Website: lowes
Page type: address-validator
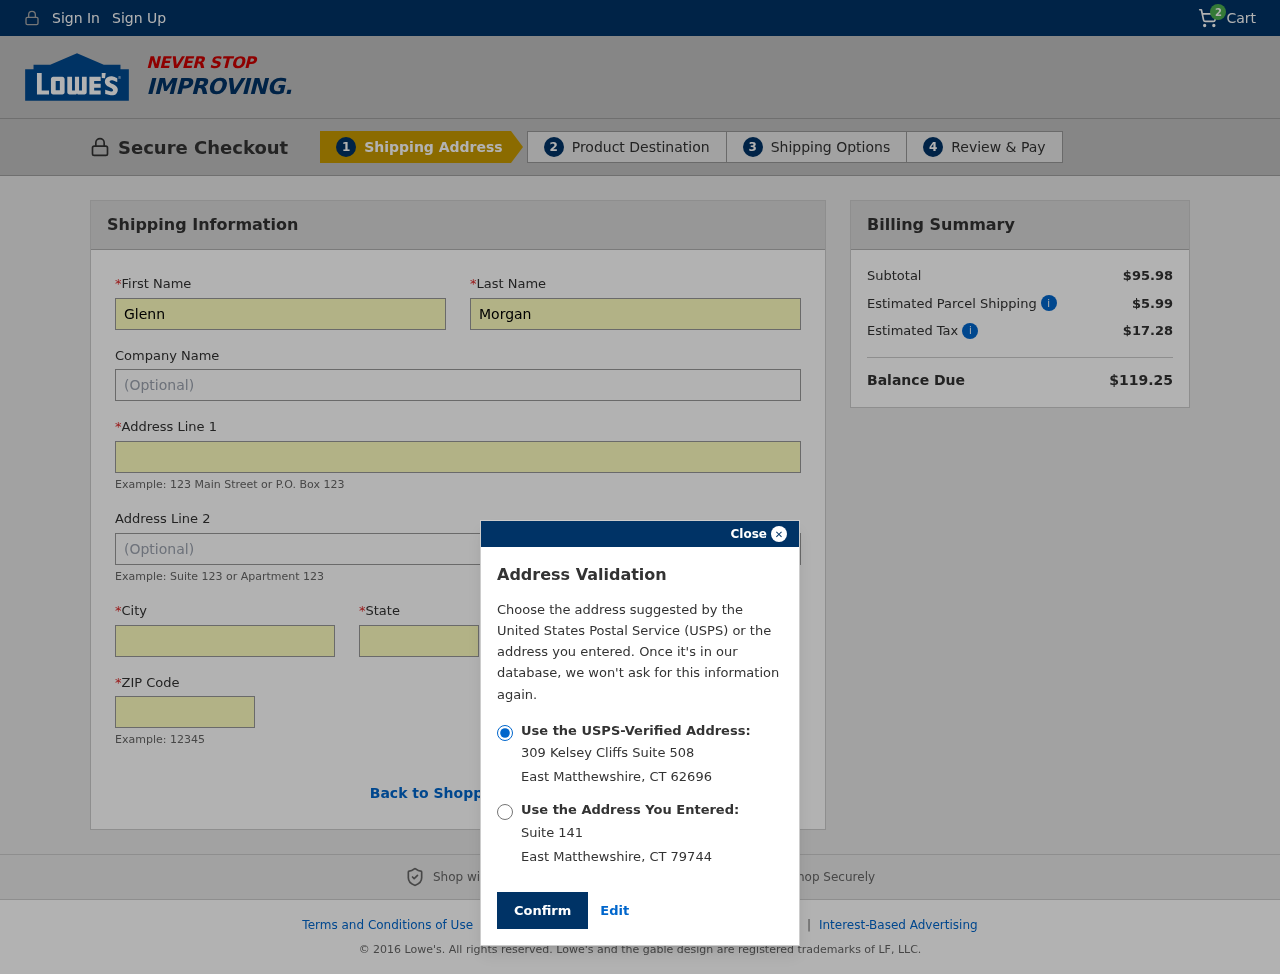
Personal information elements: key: PII_CITY
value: East Matthewshire
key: PII_FIRSTNAME
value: Glenn
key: PII_LASTNAME
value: Morgan
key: PII_POSTCODE
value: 62696
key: PII_POSTCODE2
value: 79744
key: PII_STATE
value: Connecticut
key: PII_STATE_ABBR
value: CT
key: PII_STREET
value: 309 Kelsey Cliffs Suite 508
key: PII_STREET2
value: Suite 141
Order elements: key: ORDER_NUM_ITEMS
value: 2
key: ORDER_SUBTOTAL
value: $95.98
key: ORDER_SHIPPING_COST
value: $5.99
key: ORDER_TAX
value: $17.28
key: ORDER_TOTAL
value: $119.25